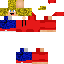
A male human skin with medium skin, wearing blonde long hair dressed in a red hoodie and red pants, featuring a closed mouth.